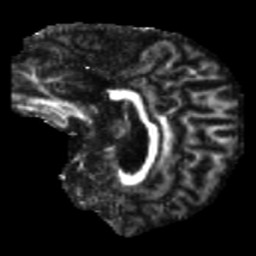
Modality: FA
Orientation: sagittal
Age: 47
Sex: male
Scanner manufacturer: siemens
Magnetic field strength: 3 T
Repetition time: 5.25 s
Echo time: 0.08 s